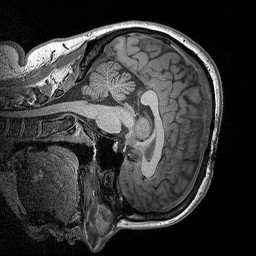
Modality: T1w
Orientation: sagittal
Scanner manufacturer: siemens
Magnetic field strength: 3 T
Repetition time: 2.3 s
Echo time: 0.00298 s